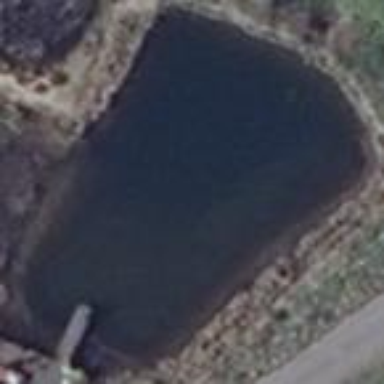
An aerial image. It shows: Peaceful pond surrounded by nature.